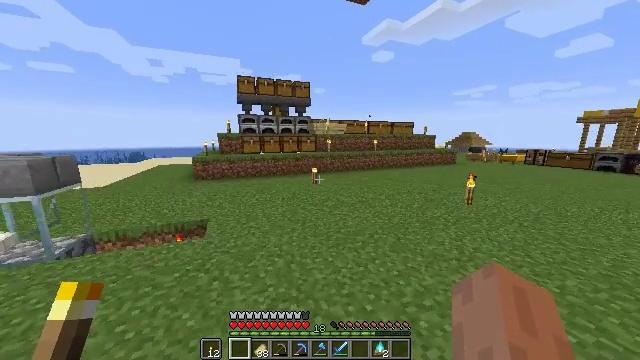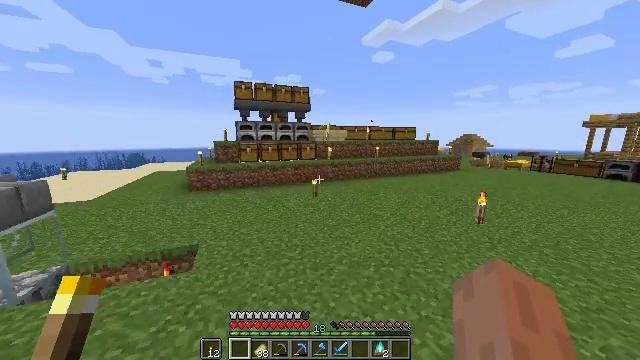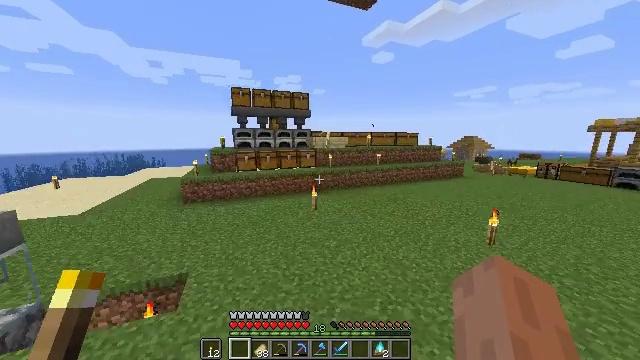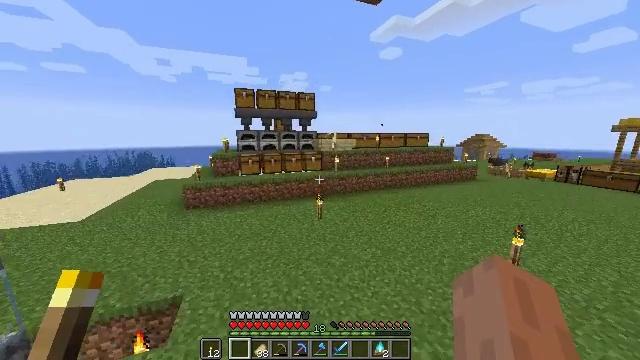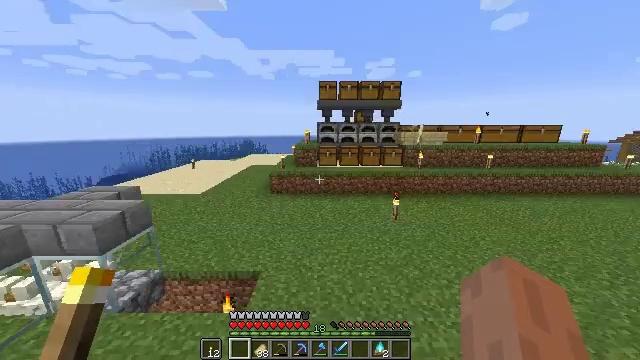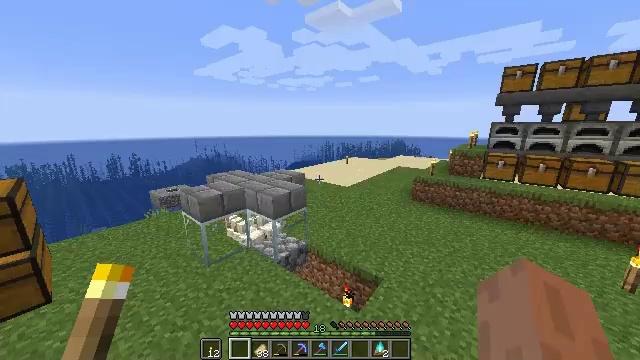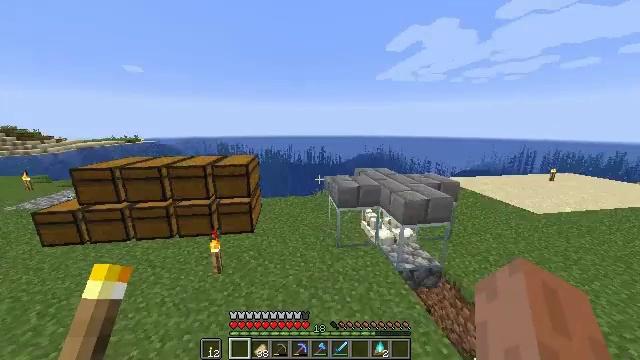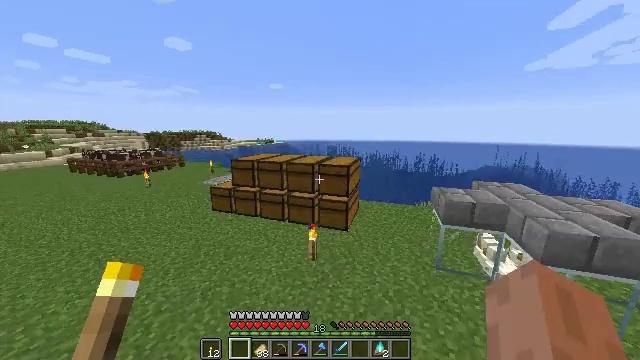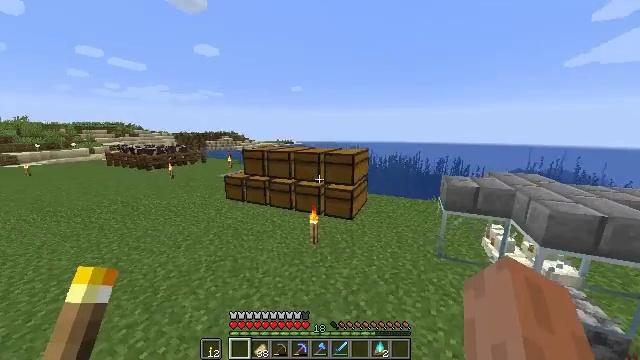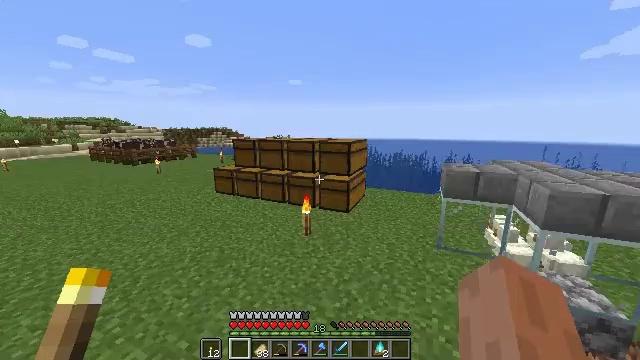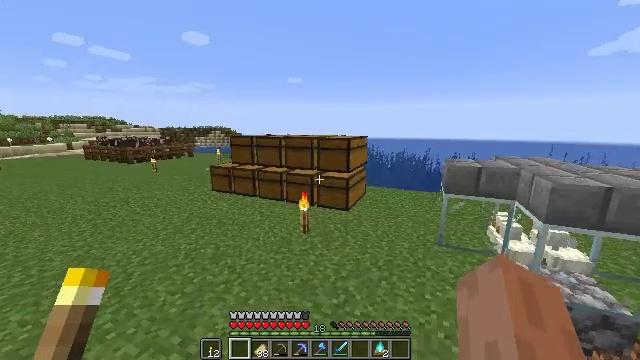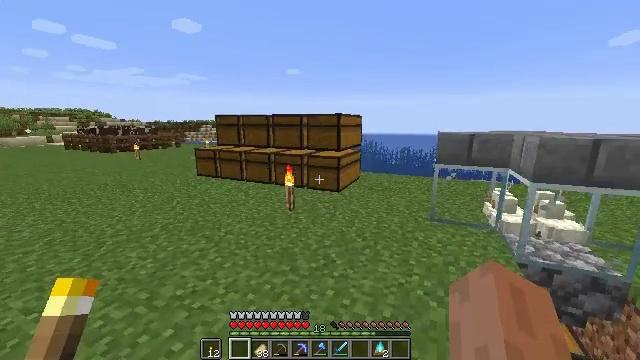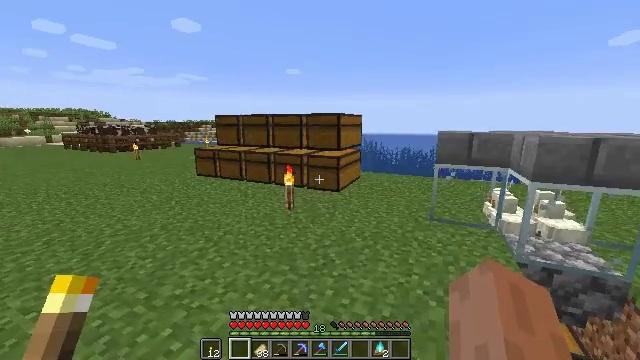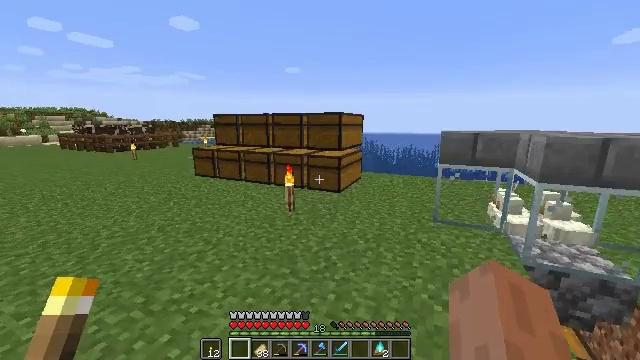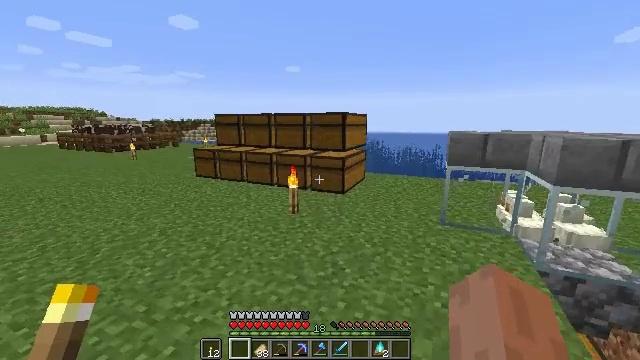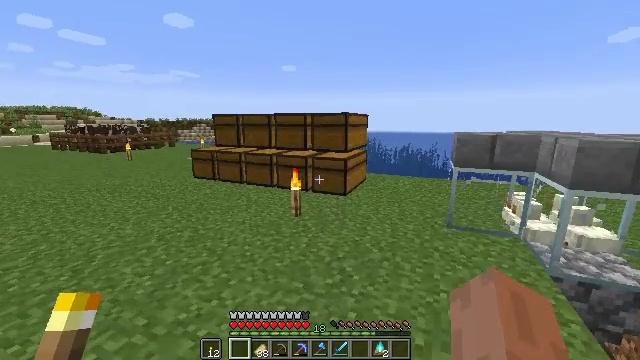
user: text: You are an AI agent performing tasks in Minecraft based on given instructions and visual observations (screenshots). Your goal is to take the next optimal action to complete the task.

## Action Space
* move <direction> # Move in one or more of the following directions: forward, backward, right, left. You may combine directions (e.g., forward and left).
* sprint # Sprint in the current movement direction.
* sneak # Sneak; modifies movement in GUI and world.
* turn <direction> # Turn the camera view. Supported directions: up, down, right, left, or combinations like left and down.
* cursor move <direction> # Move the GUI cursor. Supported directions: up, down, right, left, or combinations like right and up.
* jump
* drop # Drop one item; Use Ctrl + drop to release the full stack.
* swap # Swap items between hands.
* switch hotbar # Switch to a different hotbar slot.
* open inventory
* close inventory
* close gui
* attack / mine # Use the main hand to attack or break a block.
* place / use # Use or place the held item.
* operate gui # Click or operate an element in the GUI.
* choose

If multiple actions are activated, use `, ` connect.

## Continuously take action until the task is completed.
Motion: motion action
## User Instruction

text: Harvest wheat from the field.
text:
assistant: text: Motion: move forward, sprint, jump
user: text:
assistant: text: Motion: move forward, sprint, jump
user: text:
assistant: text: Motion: move forward, turn left, jump
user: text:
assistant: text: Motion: move forward, turn left and down, jump
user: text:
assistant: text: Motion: move forward, turn left, jump
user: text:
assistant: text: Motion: move forward, turn left
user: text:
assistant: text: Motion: move forward, turn left and up
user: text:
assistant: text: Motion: turn left
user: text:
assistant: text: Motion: no_op
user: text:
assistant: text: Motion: move left
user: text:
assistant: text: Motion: move left
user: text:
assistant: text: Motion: move forward and move left
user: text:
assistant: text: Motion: move forward and move left
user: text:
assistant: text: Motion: move forward and move left
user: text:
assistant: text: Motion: move forward and move left
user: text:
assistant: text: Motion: move forward and move left
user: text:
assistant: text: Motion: move forward and move left, turn right
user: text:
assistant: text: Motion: move forward and move left, turn right
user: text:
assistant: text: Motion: move forward and move left, turn right
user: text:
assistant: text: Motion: move forward and move left, turn right
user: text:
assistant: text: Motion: move forward and move left, turn right
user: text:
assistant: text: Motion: move forward and move left, turn right
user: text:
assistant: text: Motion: move forward and move left, turn right
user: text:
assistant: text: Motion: move forward, turn right
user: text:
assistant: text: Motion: move forward, turn right
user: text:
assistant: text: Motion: move forward, turn right
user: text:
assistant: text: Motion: move forward, sprint, turn right
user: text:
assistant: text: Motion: move forward, sprint
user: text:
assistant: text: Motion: move forward, sprint
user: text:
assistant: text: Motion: move forward, sprint